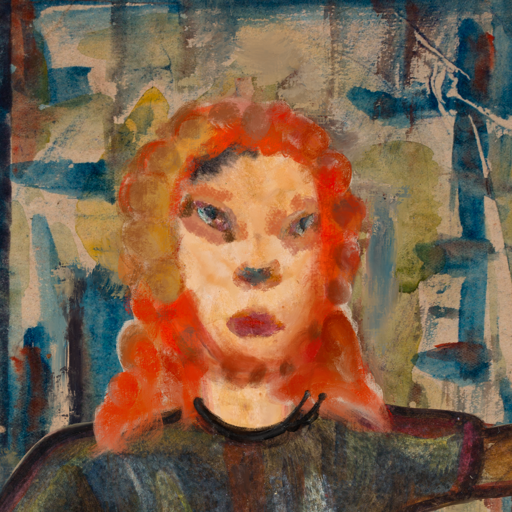
Background: Orphan, Head And Neck Front: Childish, Face Front: Boggyland, Bust: Mosgoul, Hair Front: Rupkatha, Head Accessory: Blank, Second Necklace: Blank, Necklace: Orphan, Baby: Blank